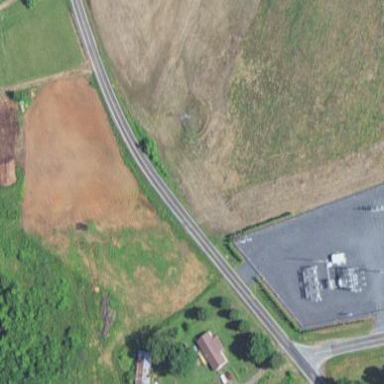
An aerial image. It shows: There is distribution substation enclosed by fence.